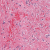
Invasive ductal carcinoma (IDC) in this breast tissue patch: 0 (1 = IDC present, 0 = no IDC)